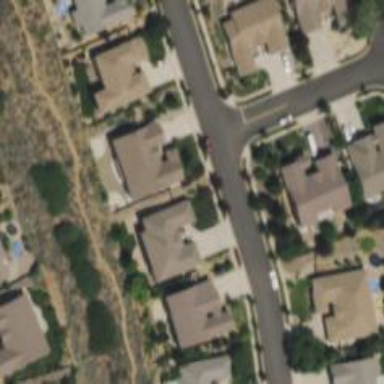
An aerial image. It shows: Residential road with asphalt surface and separate sidewalk.